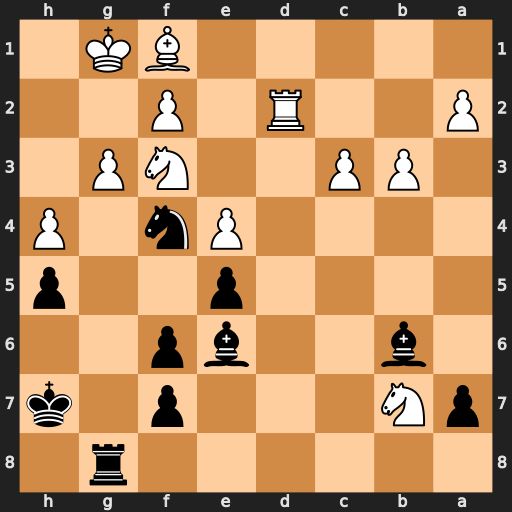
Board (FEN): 6r1/pN3p1k/1b2bp2/4p2p/4Pn1P/1PP2NP1/P2R1P2/5BK1
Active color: b
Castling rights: -
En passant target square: -
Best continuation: Rxg3+ Kh1 Rxf3